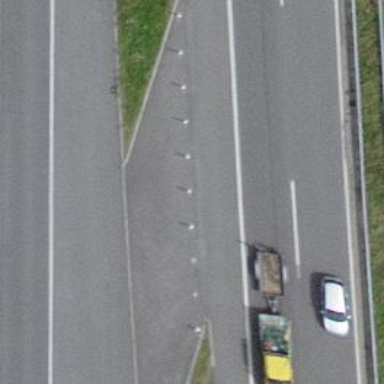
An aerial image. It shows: Bollard barrier.